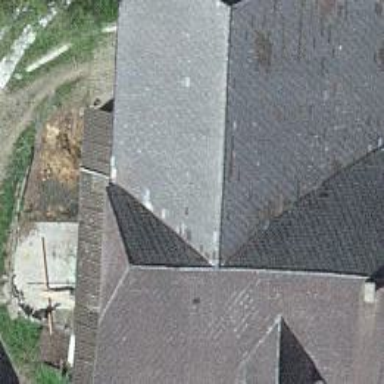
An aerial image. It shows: Farm building.